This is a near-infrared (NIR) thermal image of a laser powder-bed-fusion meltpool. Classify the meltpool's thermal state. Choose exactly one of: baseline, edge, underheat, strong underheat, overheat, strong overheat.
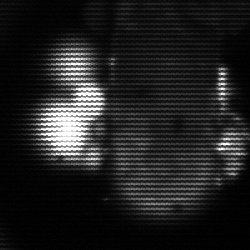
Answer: strong underheat